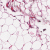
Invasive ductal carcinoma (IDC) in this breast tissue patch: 0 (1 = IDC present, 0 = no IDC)